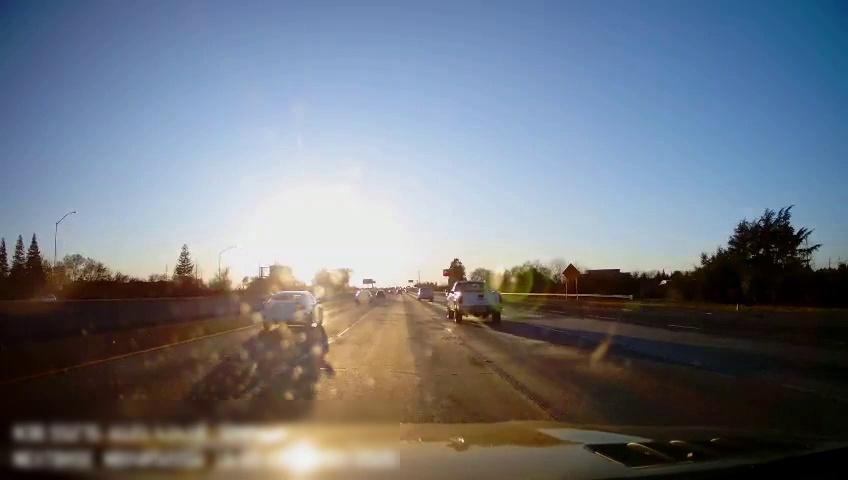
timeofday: Day
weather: Sunny
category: Drivable Space
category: Vehicles | Truck
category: Vehicles | SUV
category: Vehicles | Car
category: Vehicles | Car
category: Vehicles | SUV
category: Vehicles | Car
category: Lanes | Alternate Lane
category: Lanes | Alternate Lane
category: Lanes | Current Lane
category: Lanes | Current Lane
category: Lanes | Alternate Lane
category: Traffic | Signs
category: Traffic | Signs